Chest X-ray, PA view. Patient: 73 years old, sex M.
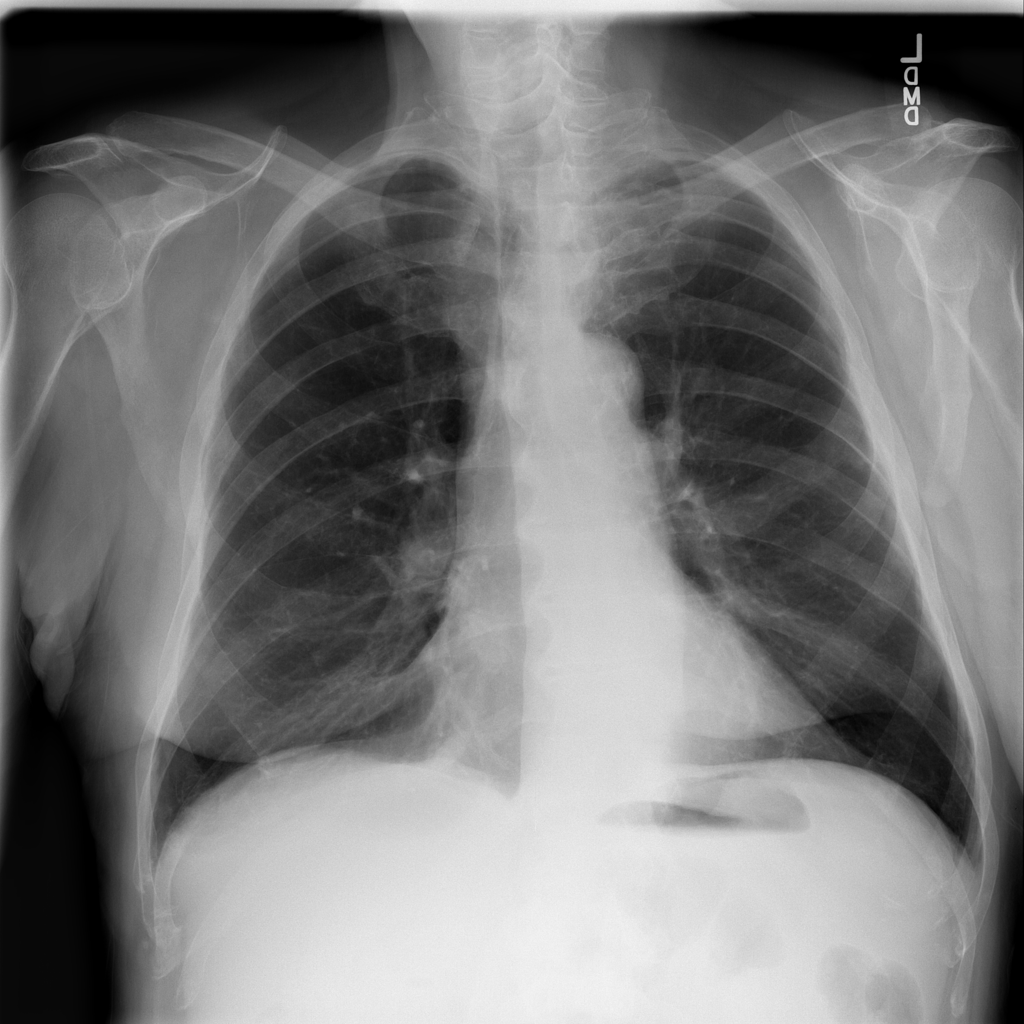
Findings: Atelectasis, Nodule